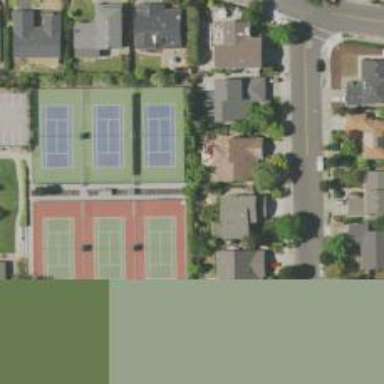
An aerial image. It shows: Tennis court in leisure pitch.